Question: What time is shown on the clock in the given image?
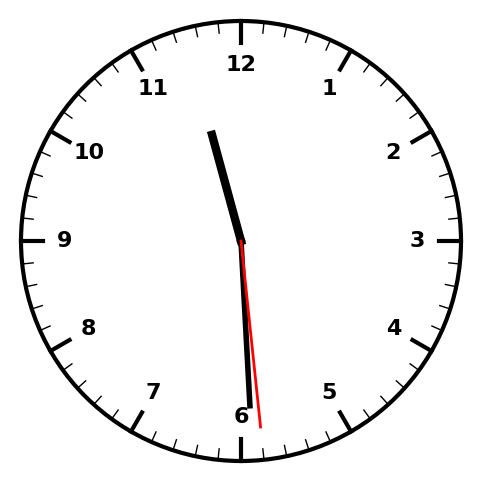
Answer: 11:29:29